Question: I need to have an 'Enter' icon to show up in the bottom right of some textareas, to indicate that user could press enter to have his input processed. This is how it needs to look:

How can this be done? It must work with multiple sizes of textareas, so I would prefer something that's flexible and not done via position:absolute
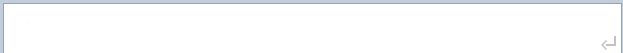
Answer: Using 'background-position: bottom right' and a background image does the trick: <URL>
That should work, unless you want to do it without a background image.